Interaction volume radius: 10 \u00c5
Interaction volume height: 10 \u00c5
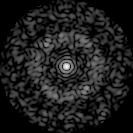
Disorder parameter: 0.7428